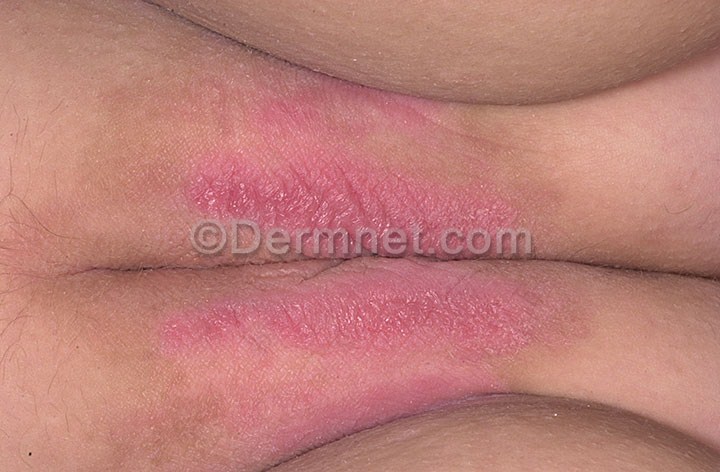
Disease: Eczema Photos